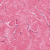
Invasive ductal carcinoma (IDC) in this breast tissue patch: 0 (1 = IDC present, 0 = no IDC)